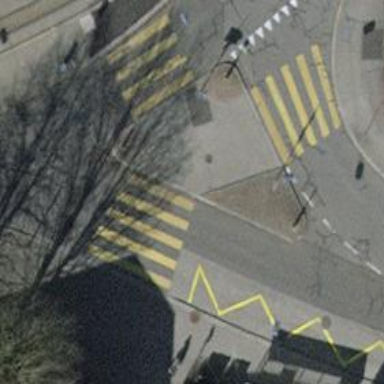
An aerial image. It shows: Uncontrolled zebra crossing with central island. The crossing is marked with zebra stripes.